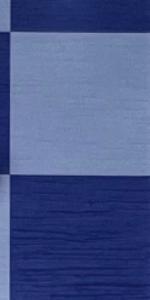
Label: Empty